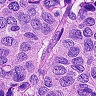
Metastatic tissue present: yes